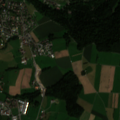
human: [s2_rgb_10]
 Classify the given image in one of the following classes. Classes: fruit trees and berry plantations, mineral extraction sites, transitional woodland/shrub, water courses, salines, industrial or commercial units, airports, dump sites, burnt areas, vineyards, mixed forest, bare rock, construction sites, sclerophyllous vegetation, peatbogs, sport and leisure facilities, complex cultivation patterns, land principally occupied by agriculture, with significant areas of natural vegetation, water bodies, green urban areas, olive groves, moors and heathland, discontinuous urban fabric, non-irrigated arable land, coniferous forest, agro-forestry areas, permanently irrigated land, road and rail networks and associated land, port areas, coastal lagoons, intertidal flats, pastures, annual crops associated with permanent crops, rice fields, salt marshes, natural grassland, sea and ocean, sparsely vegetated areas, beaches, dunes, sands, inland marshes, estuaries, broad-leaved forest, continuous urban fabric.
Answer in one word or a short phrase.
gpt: discontinuous urban fabric, non-irrigated arable land, mixed forest